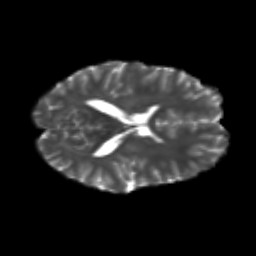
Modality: T2w
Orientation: axial
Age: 19
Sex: female
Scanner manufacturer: siemens
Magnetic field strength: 3 T
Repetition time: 3.5 s
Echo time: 0.104 s